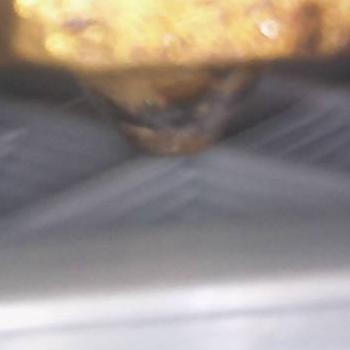
Flow rate: 133%